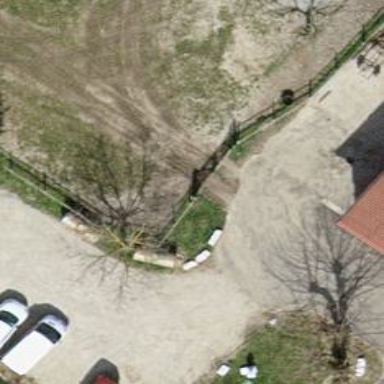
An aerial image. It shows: Gate.